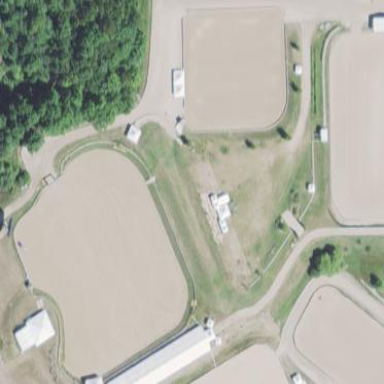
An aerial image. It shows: Equestrian pitch for leisure land sports.